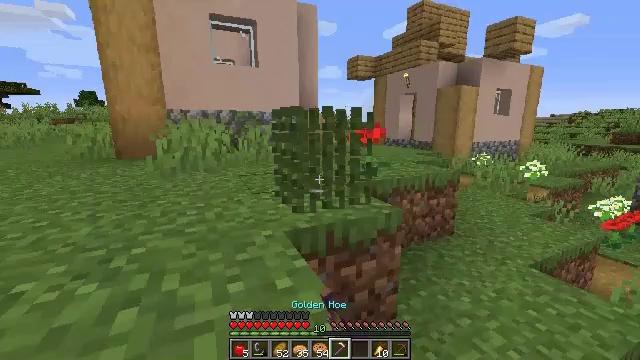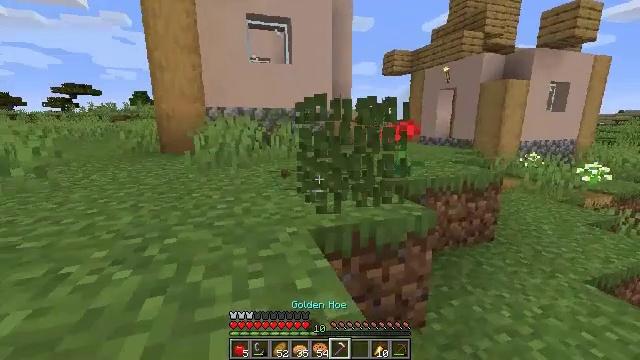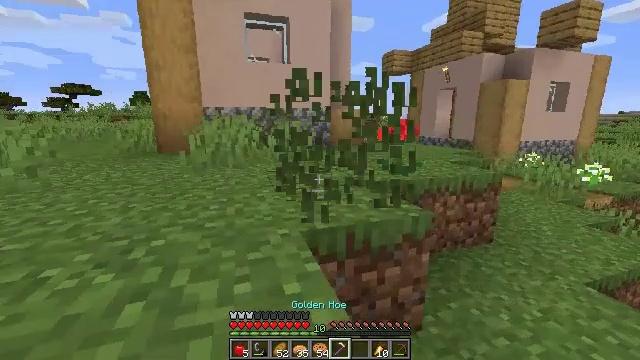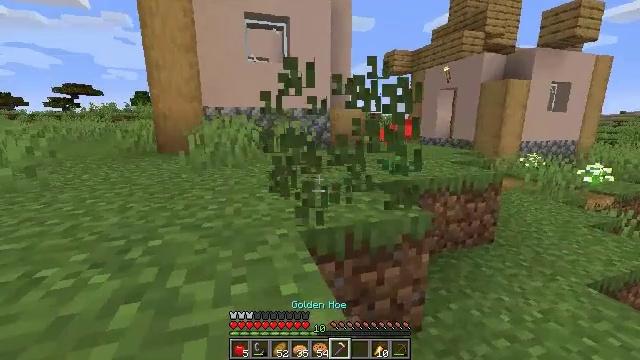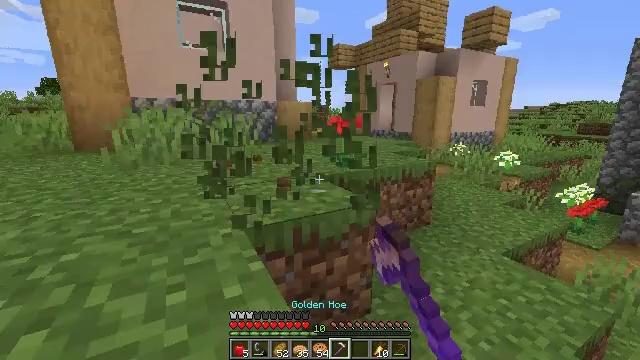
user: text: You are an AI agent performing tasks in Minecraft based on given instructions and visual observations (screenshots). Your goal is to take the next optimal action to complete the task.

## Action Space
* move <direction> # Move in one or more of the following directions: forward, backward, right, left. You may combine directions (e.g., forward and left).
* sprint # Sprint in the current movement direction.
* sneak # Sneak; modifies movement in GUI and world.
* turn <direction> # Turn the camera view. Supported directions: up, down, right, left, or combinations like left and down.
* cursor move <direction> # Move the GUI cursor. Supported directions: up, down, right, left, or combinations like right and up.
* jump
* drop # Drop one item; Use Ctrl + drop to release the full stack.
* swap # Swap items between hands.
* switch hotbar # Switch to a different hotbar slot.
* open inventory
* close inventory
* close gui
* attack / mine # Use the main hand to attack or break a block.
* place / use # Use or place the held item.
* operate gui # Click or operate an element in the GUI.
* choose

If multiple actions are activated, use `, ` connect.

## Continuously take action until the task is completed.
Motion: motion action
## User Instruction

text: Collect the grass from the surface.
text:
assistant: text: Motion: turn left, attack / mine
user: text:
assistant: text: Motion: attack / mine
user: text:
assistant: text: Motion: attack / mine
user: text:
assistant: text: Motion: move right, turn right and down, attack / mine
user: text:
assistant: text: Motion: attack / mine